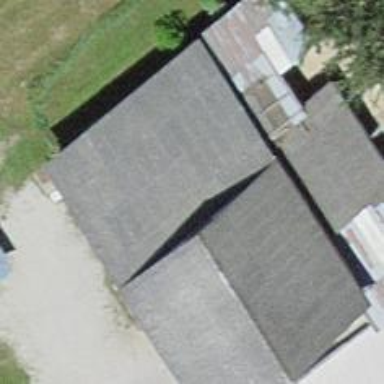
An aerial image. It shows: Farm building.